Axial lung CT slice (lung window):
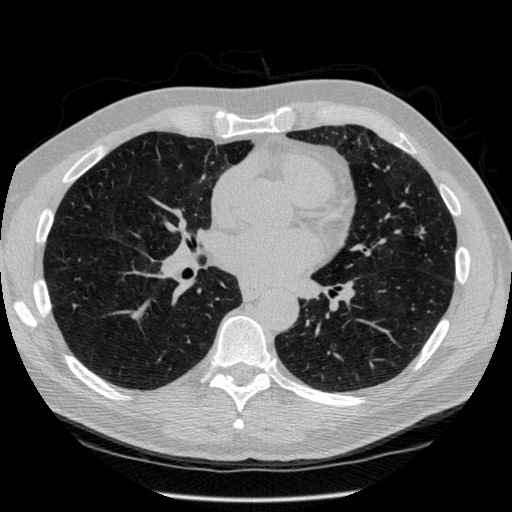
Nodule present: no